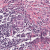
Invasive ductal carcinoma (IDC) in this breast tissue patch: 1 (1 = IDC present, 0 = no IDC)